Field crop: maize
Growth stage: 2
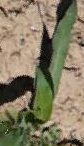
Species: maize